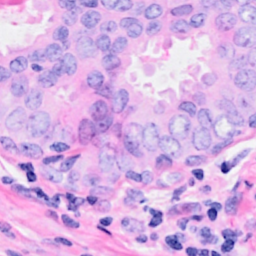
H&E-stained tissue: Breast